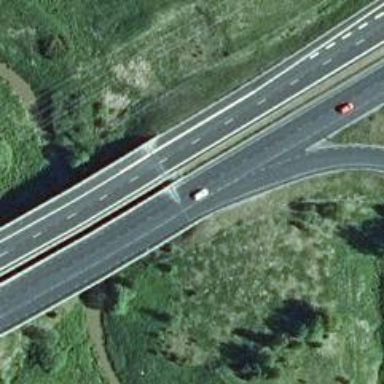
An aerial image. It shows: Motorway junction.